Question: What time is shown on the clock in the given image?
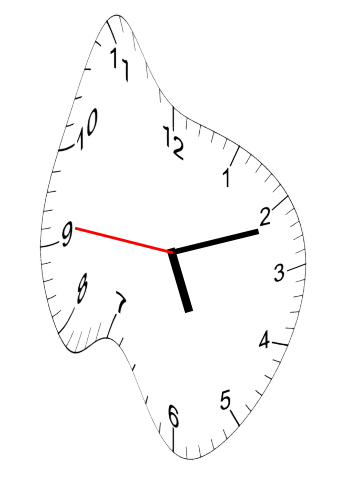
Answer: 05:11:46